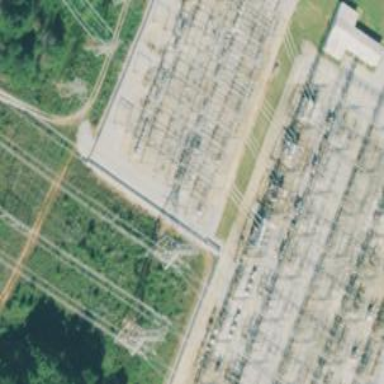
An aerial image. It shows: Switch used for power control.